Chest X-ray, AP view. Patient: 65 years old, sex F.
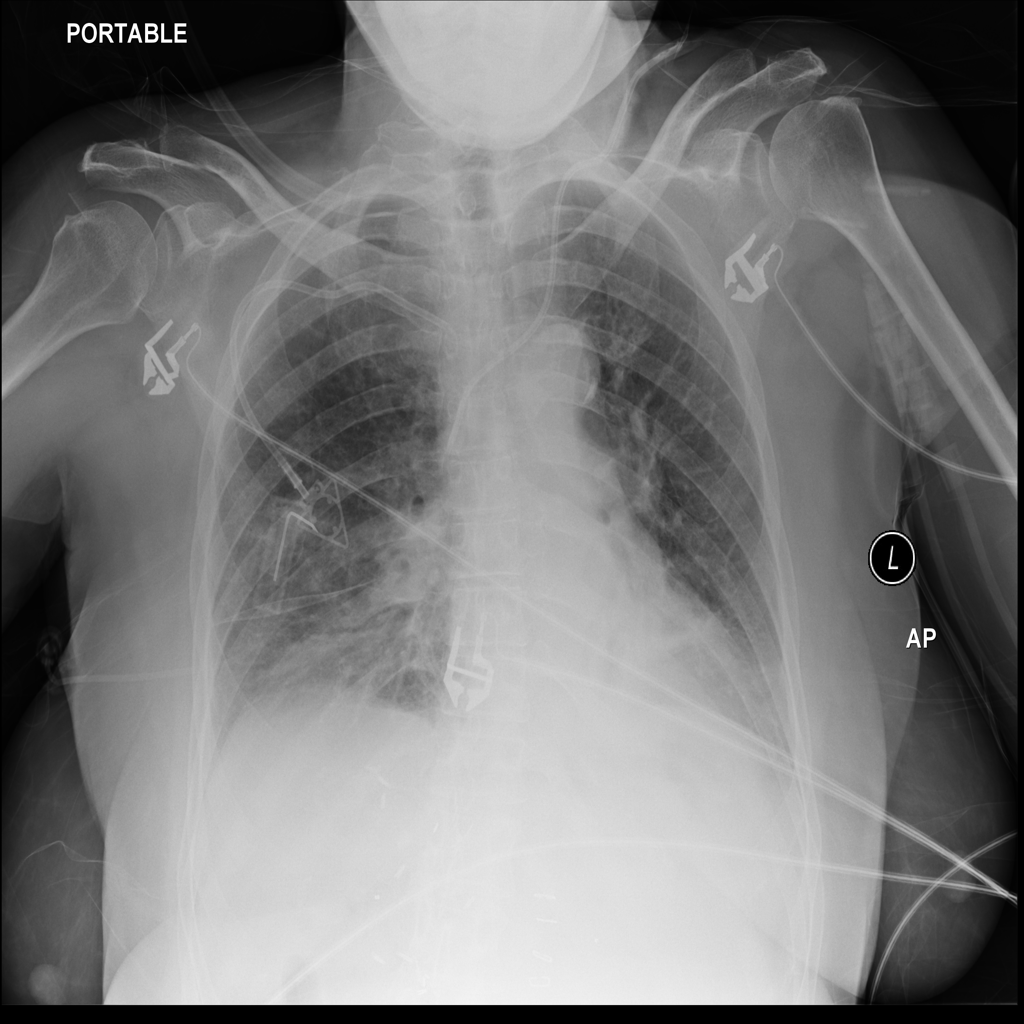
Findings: No Finding